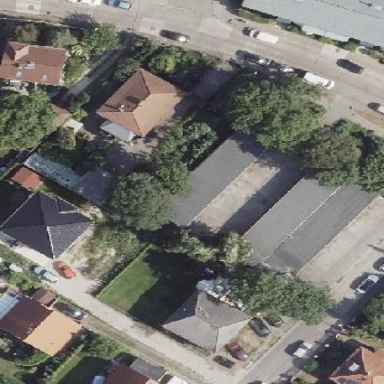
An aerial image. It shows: Group of garages.